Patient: sex M, age 79
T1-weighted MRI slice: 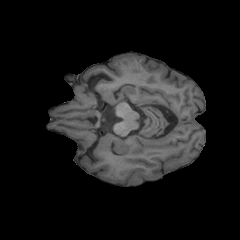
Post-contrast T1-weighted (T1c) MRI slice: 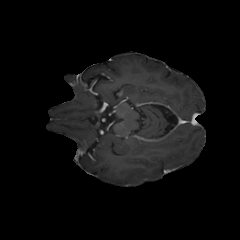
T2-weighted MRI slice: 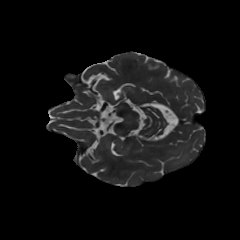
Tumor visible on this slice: no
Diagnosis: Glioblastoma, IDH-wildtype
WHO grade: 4